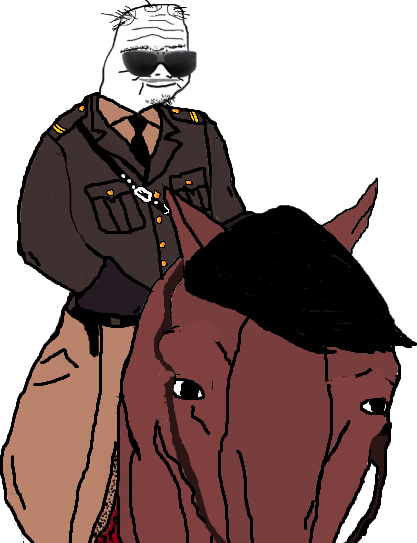
Label: 5_Boomer